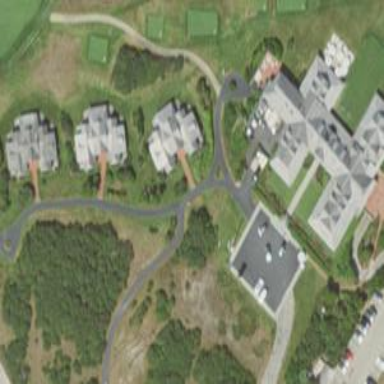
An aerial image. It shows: Path for both roads and golfers.